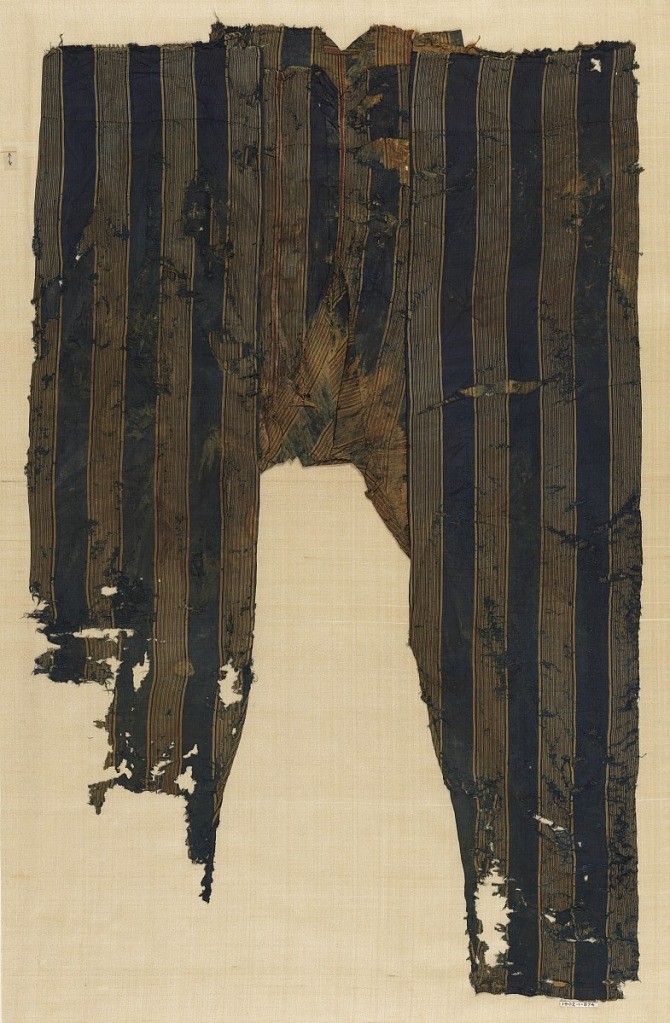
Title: Trousers
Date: possibly 12th–14th century
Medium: silk Technique: warp-faced plain weave Label: silk warp-faced plain weave
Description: Fragmentary pair of striped trousers. Stripes alternate bands of solid blue and off-white with fine stripes of blue and red.